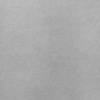
Label: dusty